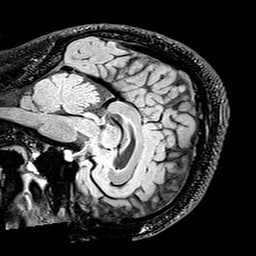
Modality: T2w
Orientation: sagittal
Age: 25
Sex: male
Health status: healthy
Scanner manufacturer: siemens
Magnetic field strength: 3 T
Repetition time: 5 s
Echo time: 0.396 s